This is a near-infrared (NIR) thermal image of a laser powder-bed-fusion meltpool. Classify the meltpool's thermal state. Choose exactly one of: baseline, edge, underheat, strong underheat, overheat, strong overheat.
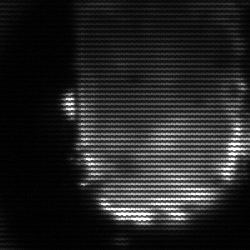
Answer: baseline